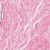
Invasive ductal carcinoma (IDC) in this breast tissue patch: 0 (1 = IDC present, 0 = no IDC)